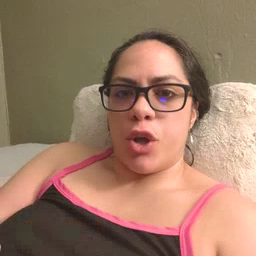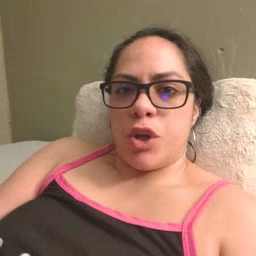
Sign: sleep